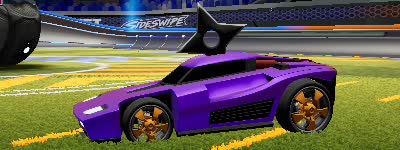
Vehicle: breakout